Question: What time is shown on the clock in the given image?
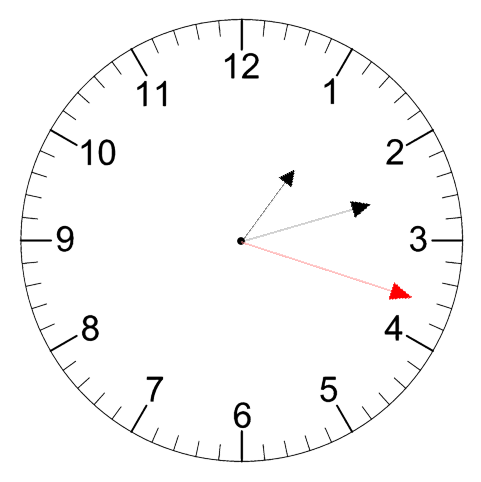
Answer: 01:12:18